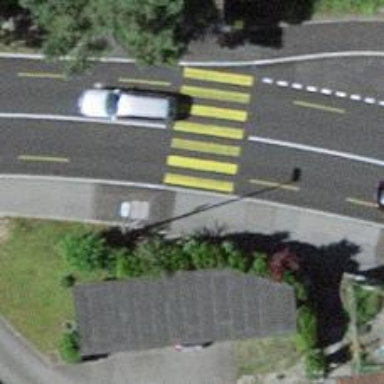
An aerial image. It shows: Kerb barrier.